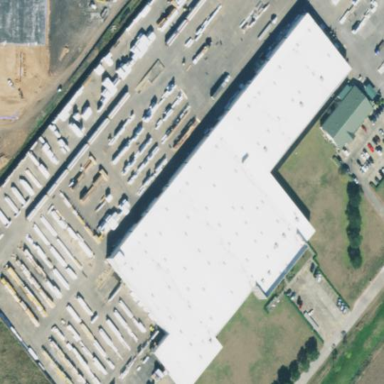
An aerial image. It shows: Logistics area.